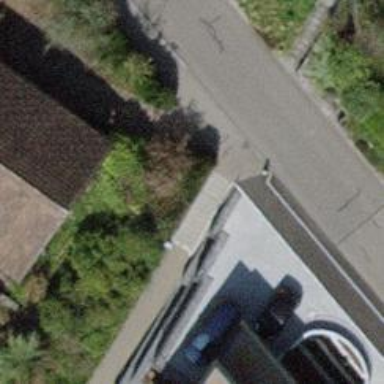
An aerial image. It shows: Set of concrete steps.